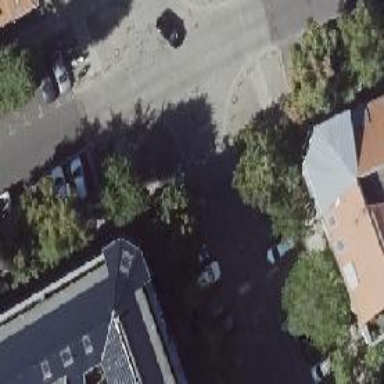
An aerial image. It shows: Residential road with separate sidewalk.